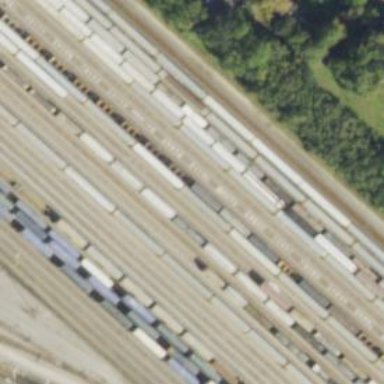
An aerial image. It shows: Railway yard.